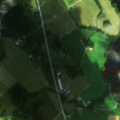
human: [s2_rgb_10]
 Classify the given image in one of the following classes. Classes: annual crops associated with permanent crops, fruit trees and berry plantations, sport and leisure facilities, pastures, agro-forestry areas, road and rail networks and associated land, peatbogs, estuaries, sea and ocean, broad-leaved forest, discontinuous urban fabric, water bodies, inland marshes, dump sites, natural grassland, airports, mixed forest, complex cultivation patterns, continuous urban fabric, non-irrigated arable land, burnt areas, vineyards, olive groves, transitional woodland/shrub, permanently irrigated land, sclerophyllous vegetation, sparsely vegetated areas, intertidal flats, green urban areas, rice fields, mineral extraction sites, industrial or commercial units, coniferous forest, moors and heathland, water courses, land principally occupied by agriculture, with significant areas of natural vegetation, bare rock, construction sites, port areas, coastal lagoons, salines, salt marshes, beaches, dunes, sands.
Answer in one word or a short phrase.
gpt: non-irrigated arable land, land principally occupied by agriculture, with significant areas of natural vegetation, water bodies